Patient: sex M, age 42
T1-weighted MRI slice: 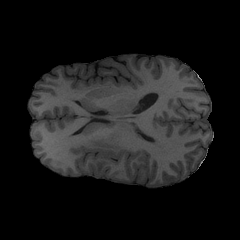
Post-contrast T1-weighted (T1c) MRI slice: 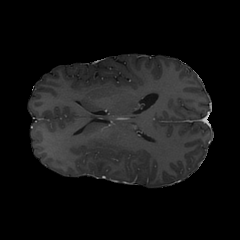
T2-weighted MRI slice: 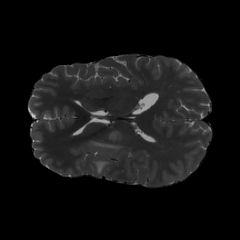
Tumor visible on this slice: yes
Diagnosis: Astrocytoma, IDH-mutant
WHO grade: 3